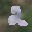
Label: 2